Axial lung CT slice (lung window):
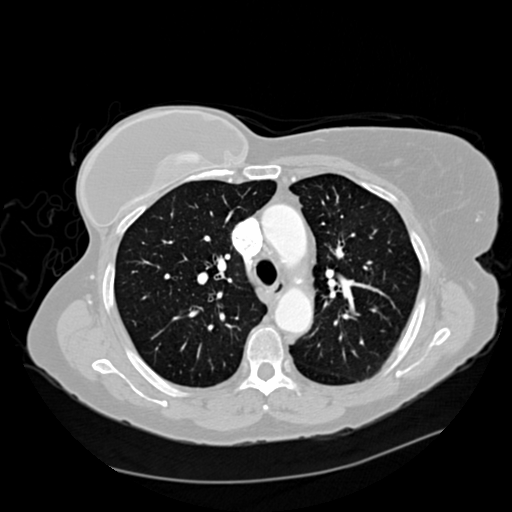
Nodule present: no